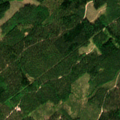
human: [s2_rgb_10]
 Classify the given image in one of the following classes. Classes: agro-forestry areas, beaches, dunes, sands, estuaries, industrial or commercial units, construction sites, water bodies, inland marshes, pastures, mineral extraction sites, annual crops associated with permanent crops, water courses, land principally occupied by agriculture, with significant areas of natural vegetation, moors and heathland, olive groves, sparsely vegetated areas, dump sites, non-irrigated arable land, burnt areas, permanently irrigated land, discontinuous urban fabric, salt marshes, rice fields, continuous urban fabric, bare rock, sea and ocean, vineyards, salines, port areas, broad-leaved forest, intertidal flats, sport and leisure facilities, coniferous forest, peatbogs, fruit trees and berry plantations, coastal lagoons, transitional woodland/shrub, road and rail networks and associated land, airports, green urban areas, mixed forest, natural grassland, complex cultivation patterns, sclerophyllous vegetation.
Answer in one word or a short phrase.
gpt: coniferous forest, mixed forest